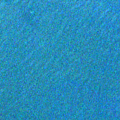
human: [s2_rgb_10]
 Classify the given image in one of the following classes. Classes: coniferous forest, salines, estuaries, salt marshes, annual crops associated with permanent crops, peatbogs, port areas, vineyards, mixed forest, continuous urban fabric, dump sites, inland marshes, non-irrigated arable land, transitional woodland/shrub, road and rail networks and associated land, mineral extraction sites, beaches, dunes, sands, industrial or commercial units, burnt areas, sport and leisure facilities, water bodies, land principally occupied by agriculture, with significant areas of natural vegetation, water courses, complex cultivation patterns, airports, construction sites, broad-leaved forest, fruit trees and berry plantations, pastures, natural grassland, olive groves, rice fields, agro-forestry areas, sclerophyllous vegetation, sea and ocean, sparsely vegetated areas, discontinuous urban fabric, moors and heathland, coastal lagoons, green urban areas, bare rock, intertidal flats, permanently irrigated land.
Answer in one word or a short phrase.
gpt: sea and ocean